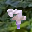
Label: 7